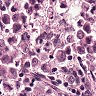
Metastatic tissue present: yes